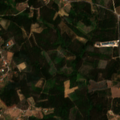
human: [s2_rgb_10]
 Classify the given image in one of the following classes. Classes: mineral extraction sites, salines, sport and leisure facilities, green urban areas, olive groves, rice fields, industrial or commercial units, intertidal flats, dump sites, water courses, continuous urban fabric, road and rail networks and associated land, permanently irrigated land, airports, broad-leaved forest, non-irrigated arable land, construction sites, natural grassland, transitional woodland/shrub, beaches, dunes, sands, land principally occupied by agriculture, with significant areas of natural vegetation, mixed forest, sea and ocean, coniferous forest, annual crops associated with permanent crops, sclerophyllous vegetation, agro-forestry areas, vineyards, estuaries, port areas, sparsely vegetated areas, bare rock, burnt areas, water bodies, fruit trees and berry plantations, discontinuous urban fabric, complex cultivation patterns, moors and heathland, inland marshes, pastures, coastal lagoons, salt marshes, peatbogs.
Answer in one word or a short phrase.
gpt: land principally occupied by agriculture, with significant areas of natural vegetation, broad-leaved forest, mixed forest, transitional woodland/shrub